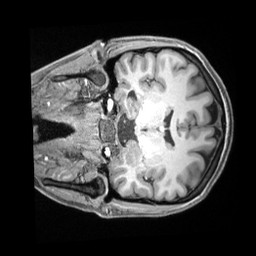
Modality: T1w
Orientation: coronal
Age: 24
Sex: female
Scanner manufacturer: siemens
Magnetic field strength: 3 T
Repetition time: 2.4 s
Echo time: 0.00226 s